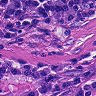
Metastatic tissue present: yes